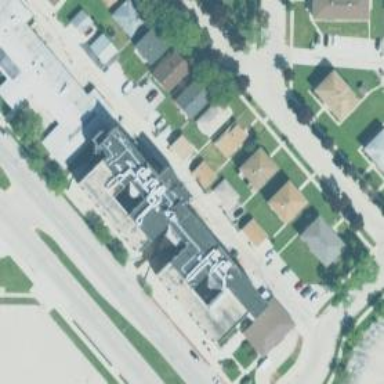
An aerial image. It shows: Nursing home building.